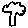
Label: tree